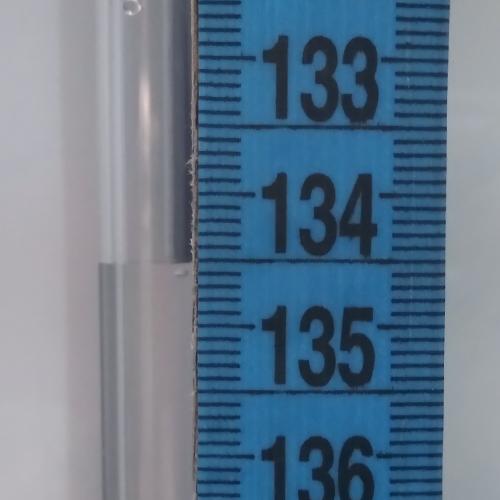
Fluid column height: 134.5 cm